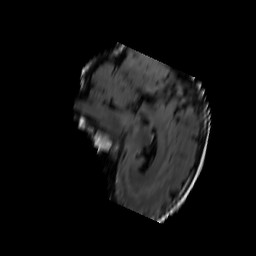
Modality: FLAIR
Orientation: sagittal
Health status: ill
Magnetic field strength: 3 T